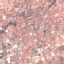
Land use / land cover: Residential